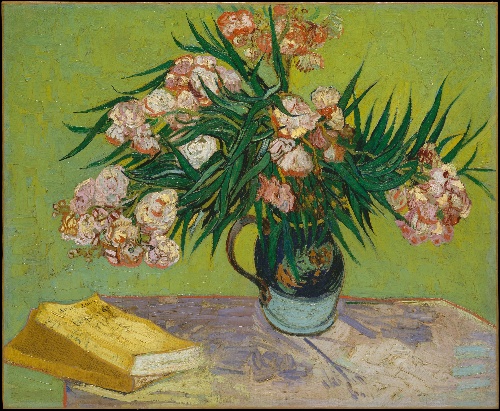
Title: Oleanders
Artist: Vincent van Gogh
Artist bio: Dutch, Zundert 1853–1890 Auvers-sur-Oise
Date: 1888
Object type: Painting
Classification: Paintings
Medium: Oil on canvas
Dimensions: 23 3/4 x 29 in. (60.3 x 73.7 cm)
Department: European Paintings
Credit line: Gift of Mr. and Mrs. John L. Loeb, 1962
Accession year: 1962
Repository: Metropolitan Museum of Art, New York, NY
Tags: Flowers|Books|Still Life